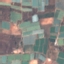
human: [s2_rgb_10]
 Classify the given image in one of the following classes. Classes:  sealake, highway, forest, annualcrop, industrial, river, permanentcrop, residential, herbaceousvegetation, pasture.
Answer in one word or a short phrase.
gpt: PermanentCrop